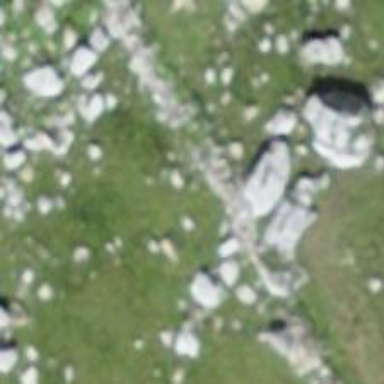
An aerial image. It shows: Wall made of dry stone.